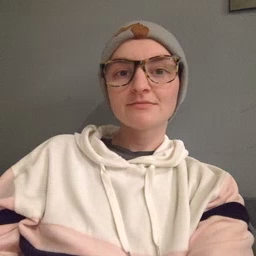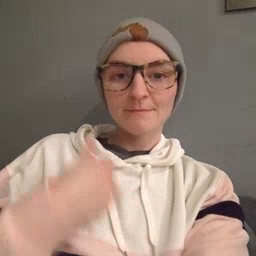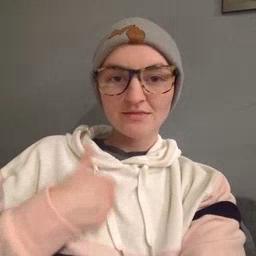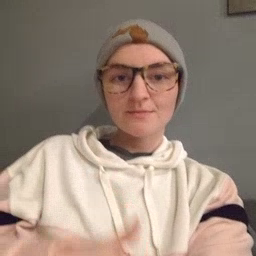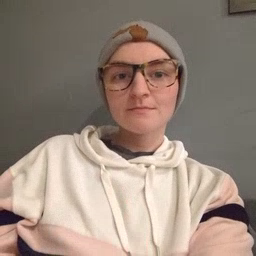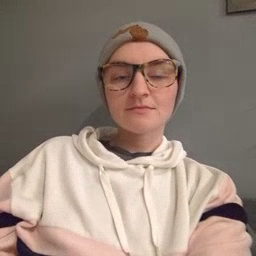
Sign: bath